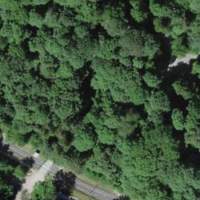
EUNIS habitat code: 41
Species observed at this site:
Filipendula ulmaria